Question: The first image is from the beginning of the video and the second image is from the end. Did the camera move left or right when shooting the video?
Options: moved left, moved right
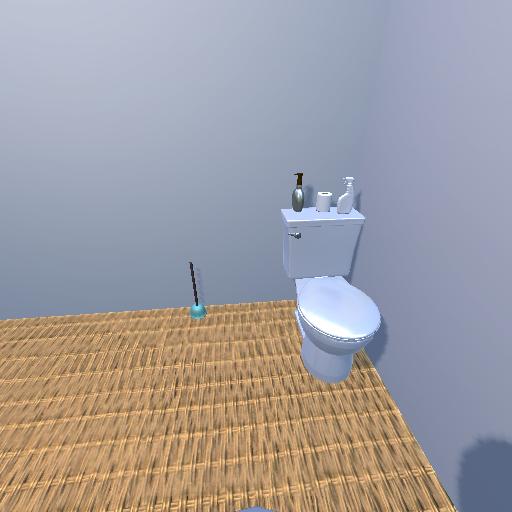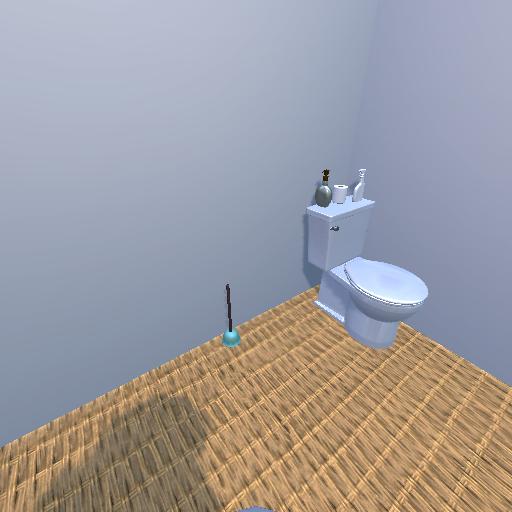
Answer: moved left